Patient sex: M
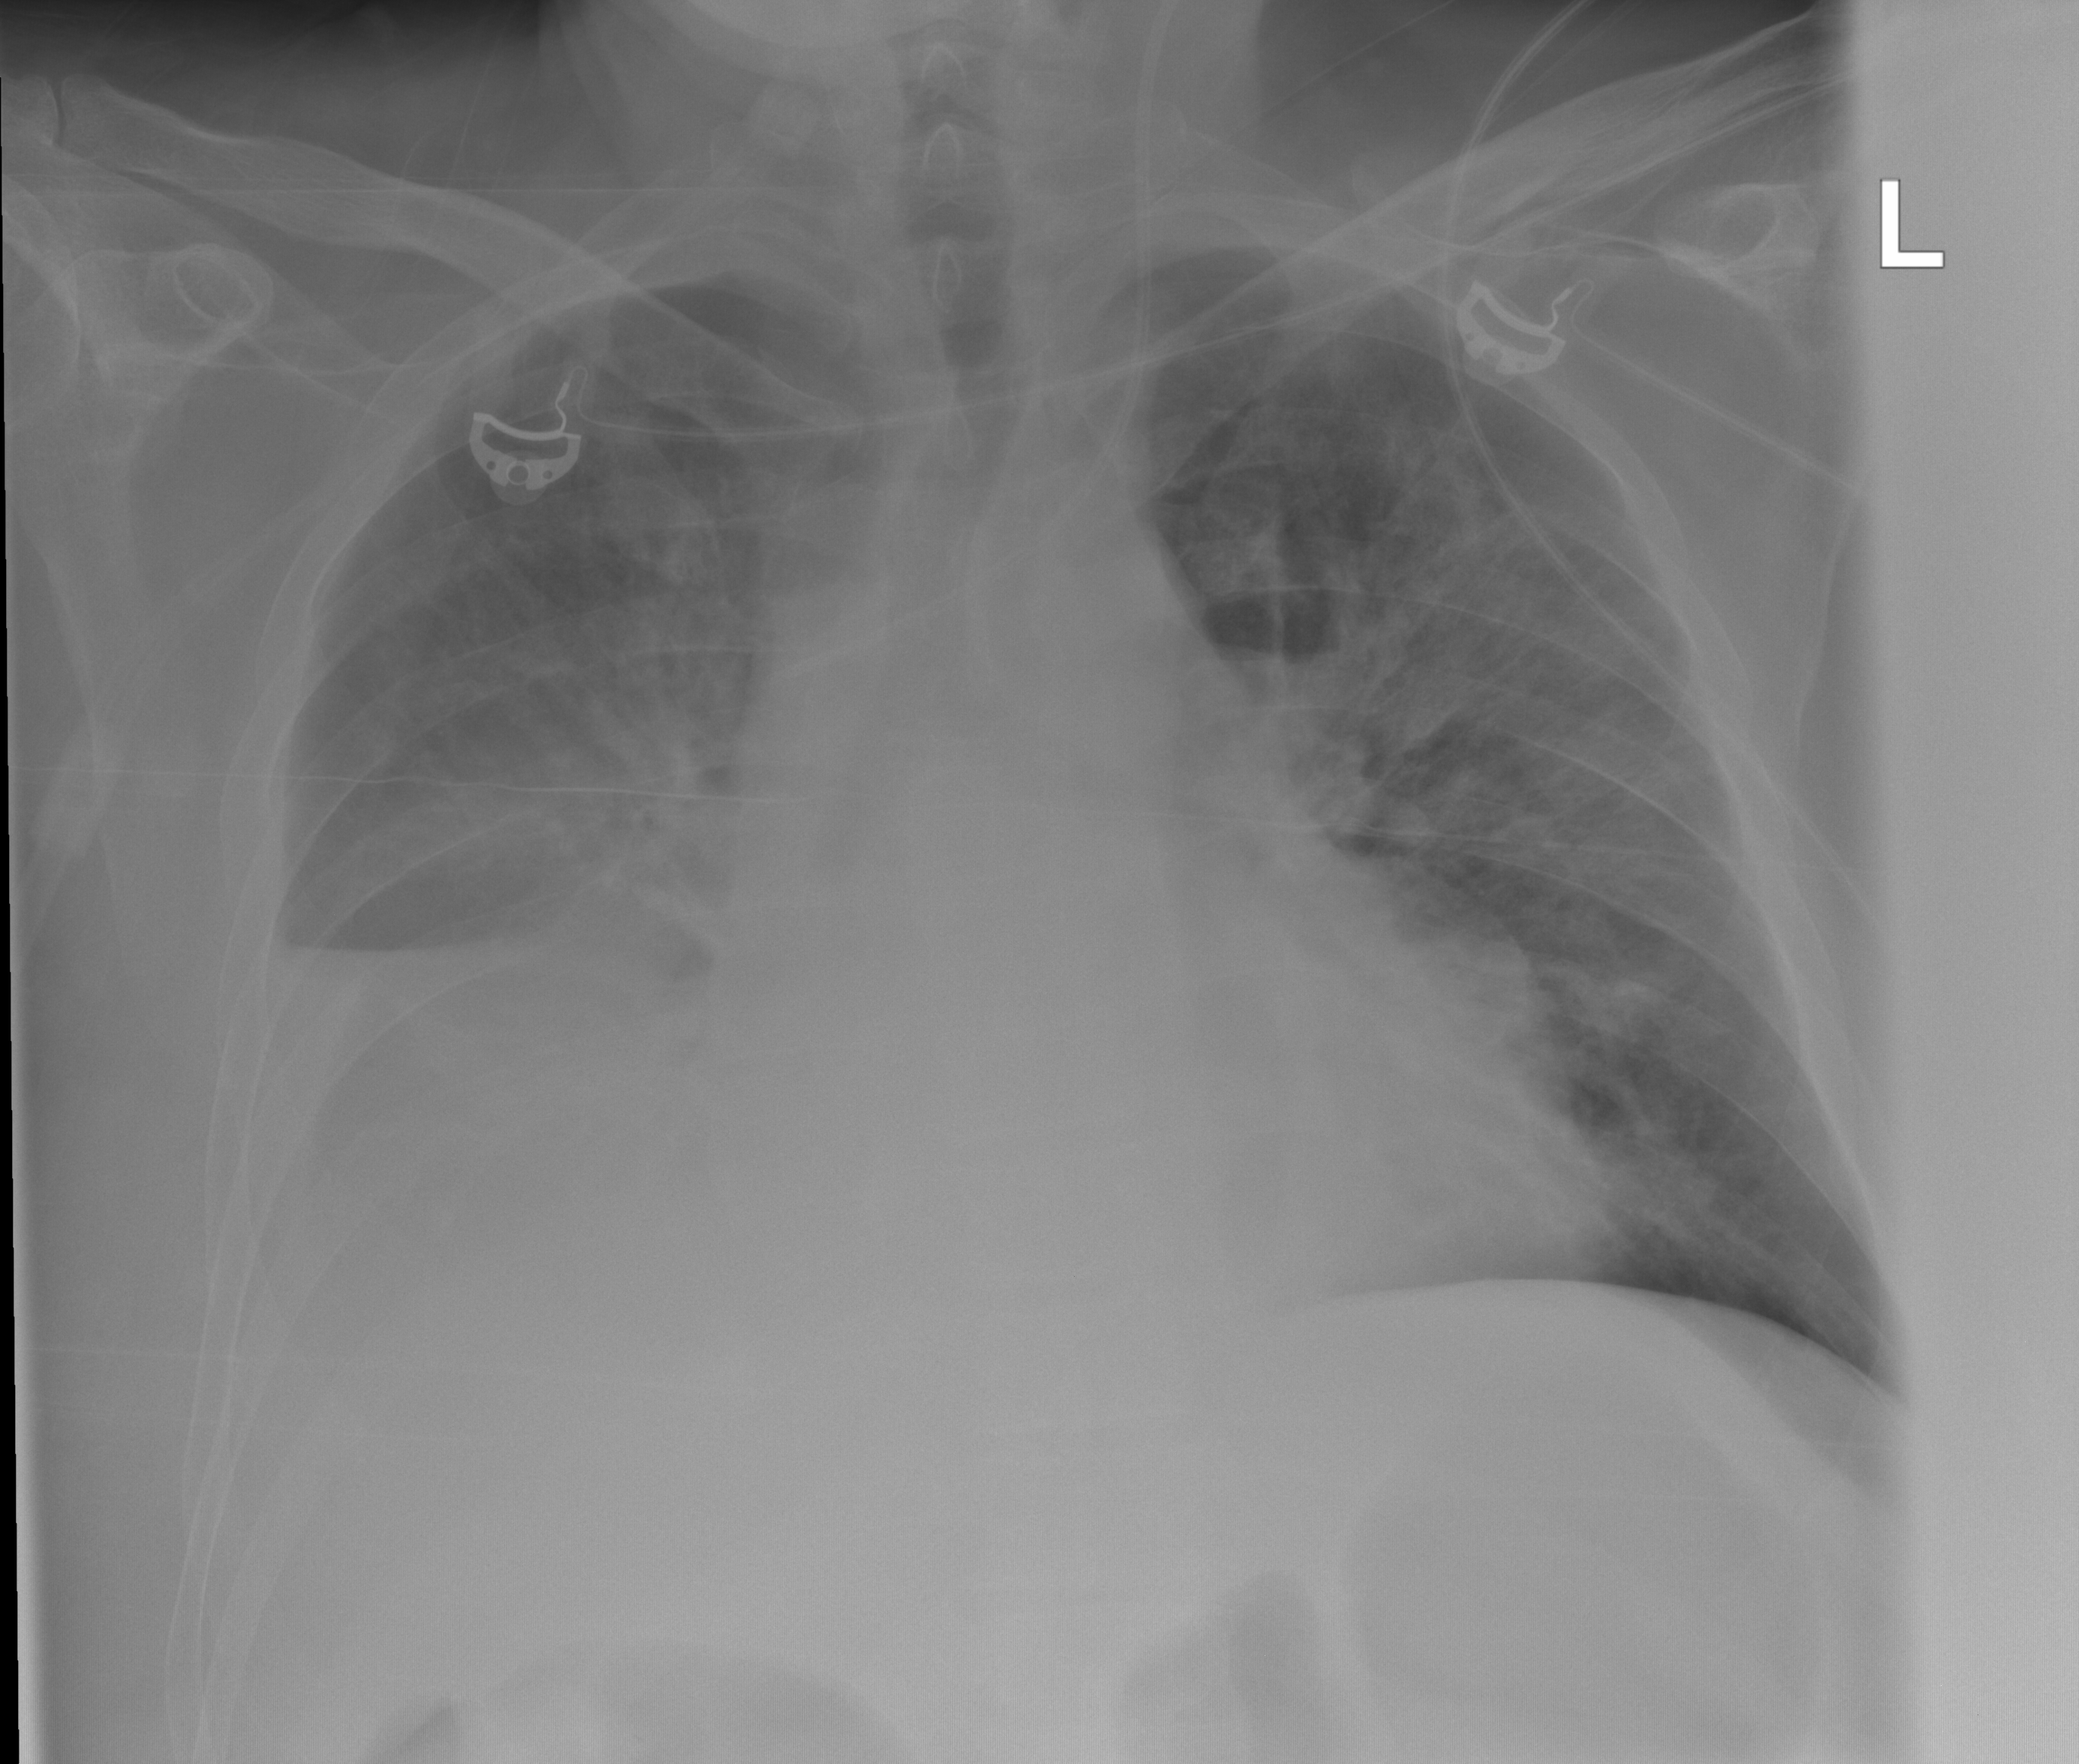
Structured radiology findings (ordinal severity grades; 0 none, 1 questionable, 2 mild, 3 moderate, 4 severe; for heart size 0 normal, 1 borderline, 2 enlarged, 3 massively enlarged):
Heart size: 1
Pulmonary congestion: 2
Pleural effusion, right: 2
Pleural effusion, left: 0
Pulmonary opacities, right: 3
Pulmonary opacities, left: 2
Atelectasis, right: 0
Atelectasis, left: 0